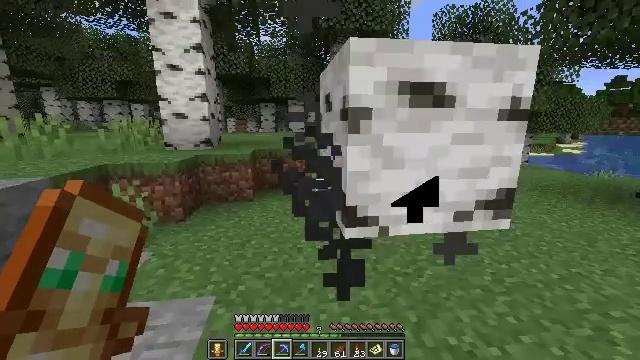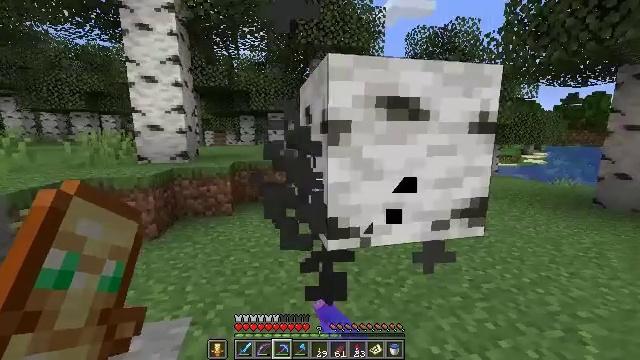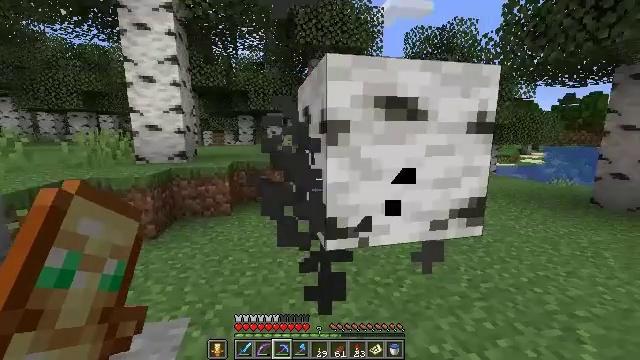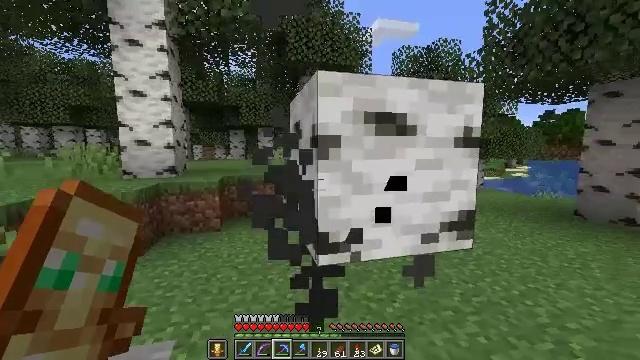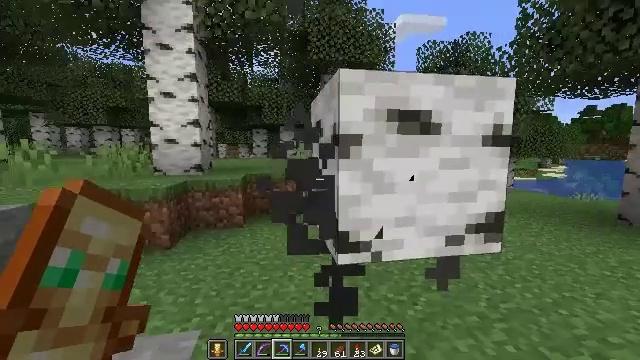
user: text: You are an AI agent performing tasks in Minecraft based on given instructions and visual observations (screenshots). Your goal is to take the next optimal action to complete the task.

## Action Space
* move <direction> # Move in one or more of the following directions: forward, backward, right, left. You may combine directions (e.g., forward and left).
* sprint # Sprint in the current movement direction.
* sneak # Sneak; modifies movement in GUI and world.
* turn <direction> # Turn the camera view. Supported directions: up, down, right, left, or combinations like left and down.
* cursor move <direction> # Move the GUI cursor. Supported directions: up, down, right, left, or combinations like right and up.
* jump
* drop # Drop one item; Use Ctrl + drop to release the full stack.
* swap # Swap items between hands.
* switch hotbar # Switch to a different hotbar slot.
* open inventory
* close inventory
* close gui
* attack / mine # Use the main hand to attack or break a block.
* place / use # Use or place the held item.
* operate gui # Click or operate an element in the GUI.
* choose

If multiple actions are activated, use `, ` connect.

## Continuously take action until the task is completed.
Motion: motion action
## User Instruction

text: Extinguish the fire.
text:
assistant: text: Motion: turn right and up, attack / mine
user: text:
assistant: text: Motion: no_op
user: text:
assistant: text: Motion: turn right and up
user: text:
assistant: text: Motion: turn left
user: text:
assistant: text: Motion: no_op